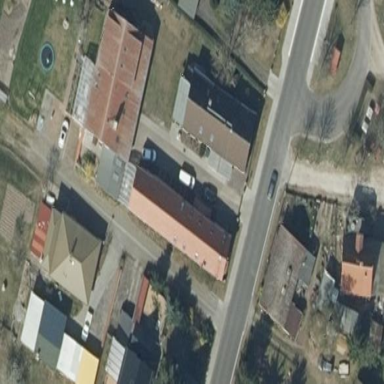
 where the roof is oriented along the structure."